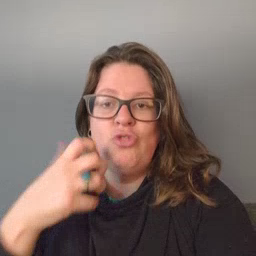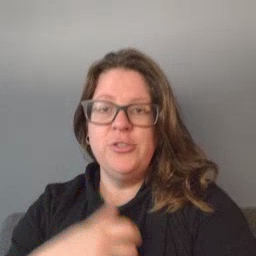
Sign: dryer